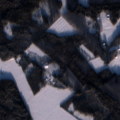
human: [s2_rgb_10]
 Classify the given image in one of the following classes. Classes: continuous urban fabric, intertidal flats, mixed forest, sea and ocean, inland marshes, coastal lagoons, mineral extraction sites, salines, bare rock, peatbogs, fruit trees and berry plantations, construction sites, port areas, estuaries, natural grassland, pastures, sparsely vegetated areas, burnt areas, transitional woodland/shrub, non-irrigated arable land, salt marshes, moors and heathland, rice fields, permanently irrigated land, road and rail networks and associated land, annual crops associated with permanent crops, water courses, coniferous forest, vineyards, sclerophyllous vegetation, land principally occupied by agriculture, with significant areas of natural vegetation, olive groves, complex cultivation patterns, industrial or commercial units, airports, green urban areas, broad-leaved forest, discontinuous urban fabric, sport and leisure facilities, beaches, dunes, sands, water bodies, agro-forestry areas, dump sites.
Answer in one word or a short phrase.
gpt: non-irrigated arable land, land principally occupied by agriculture, with significant areas of natural vegetation, broad-leaved forest, coniferous forest, mixed forest